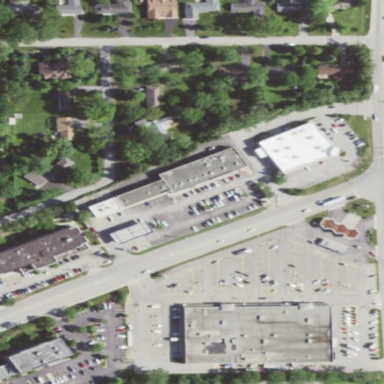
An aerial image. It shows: Retail area.